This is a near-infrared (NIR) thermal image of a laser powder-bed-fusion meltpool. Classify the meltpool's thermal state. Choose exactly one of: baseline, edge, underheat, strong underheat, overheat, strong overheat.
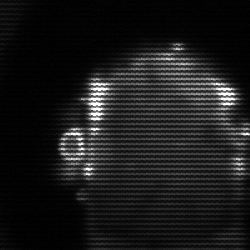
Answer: baseline